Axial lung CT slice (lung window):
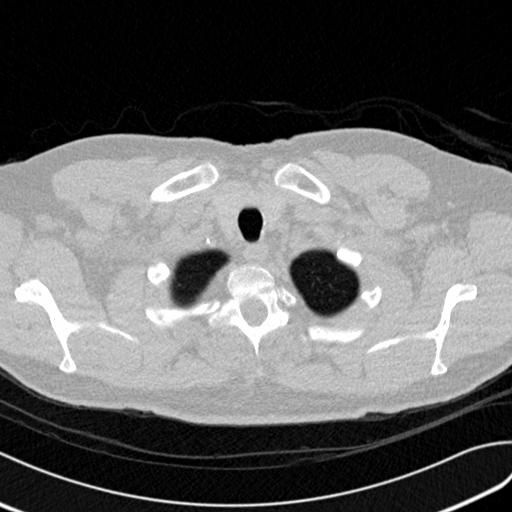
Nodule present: no